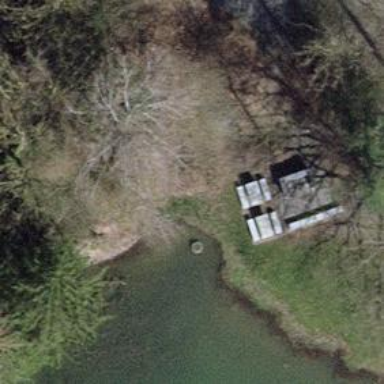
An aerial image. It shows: Picnic site with barbecue amenities available.